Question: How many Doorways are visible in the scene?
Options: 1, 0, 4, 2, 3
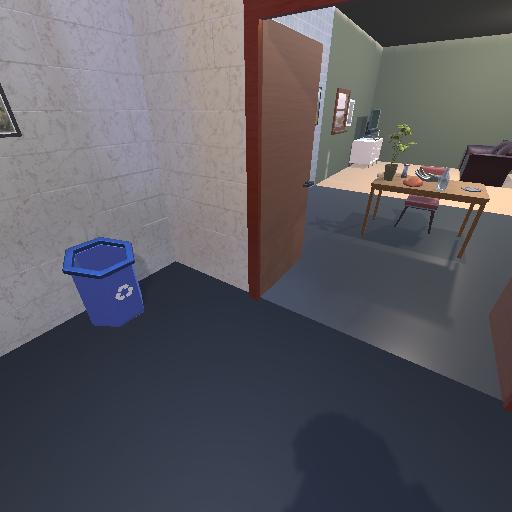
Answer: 1